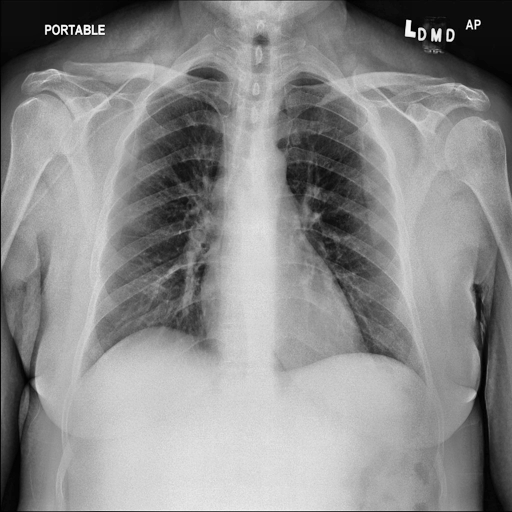
Finding: NORMAL